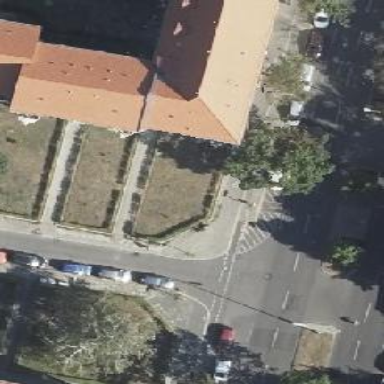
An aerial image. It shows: Sidewalk.